Here is the time-frequency (STFT) view of a rotor kit's vibration measurement. What is the most likely rotor condition (normal, misalignment, unbalance, looseness)?
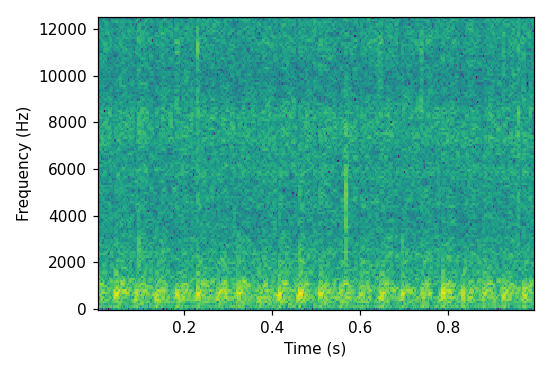
Answer: looseness